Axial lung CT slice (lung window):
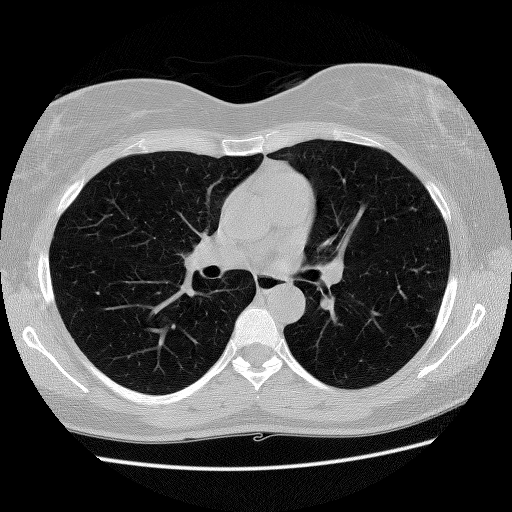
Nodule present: no